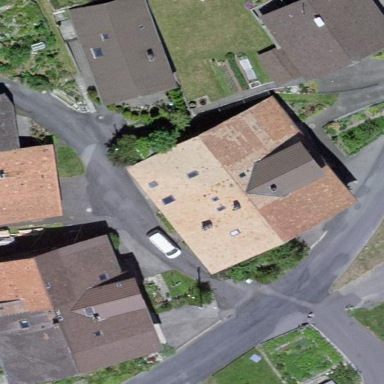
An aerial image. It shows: Residential building.